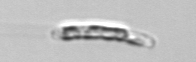
Label: Guinardia_striata